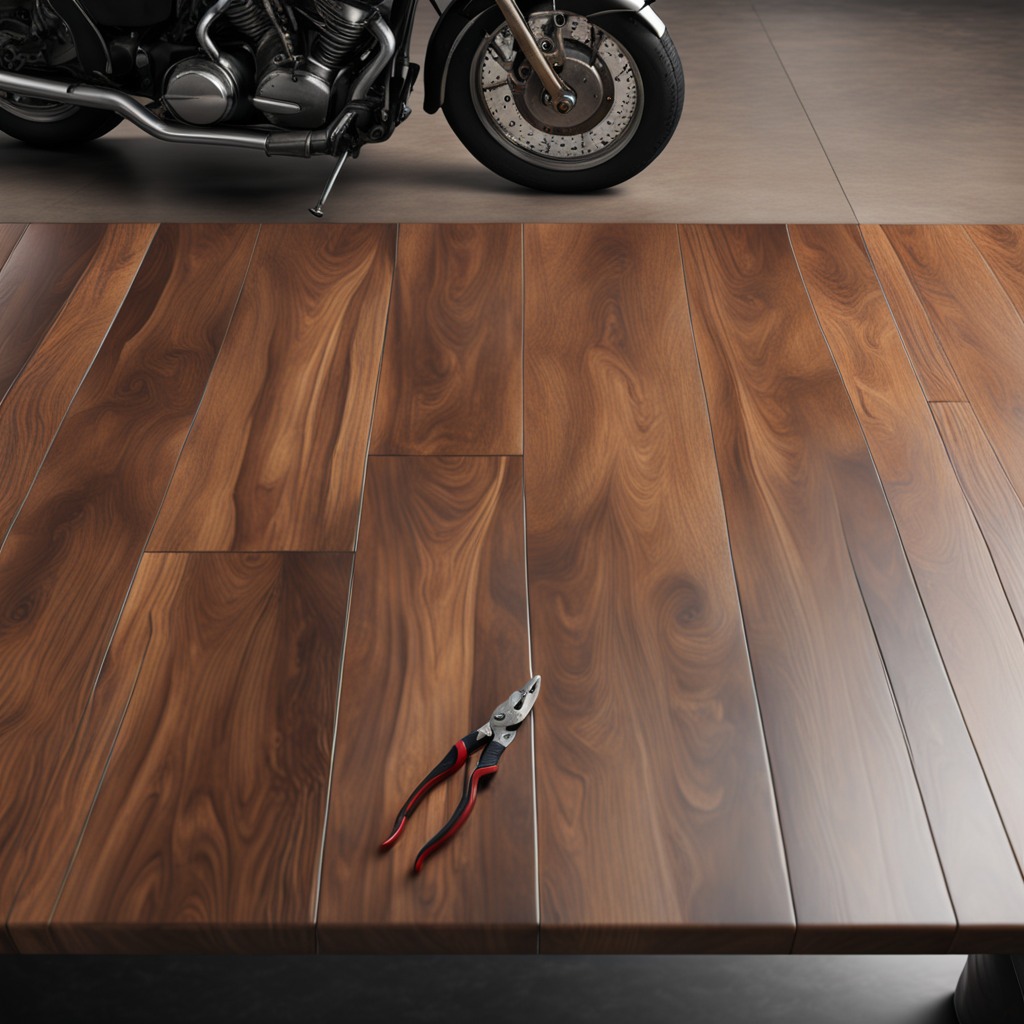
A plier is lying on the oil-spilled wooden table in a vintage motorcycle garage.